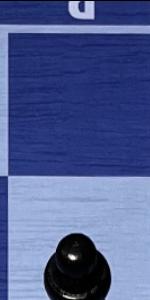
Label: Empty